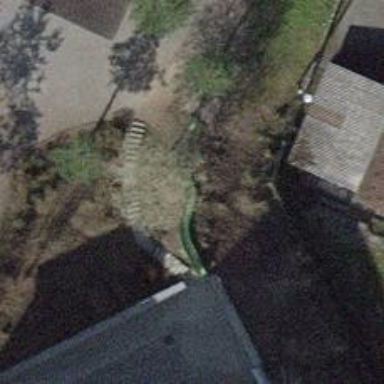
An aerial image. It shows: Playground featuring slide.